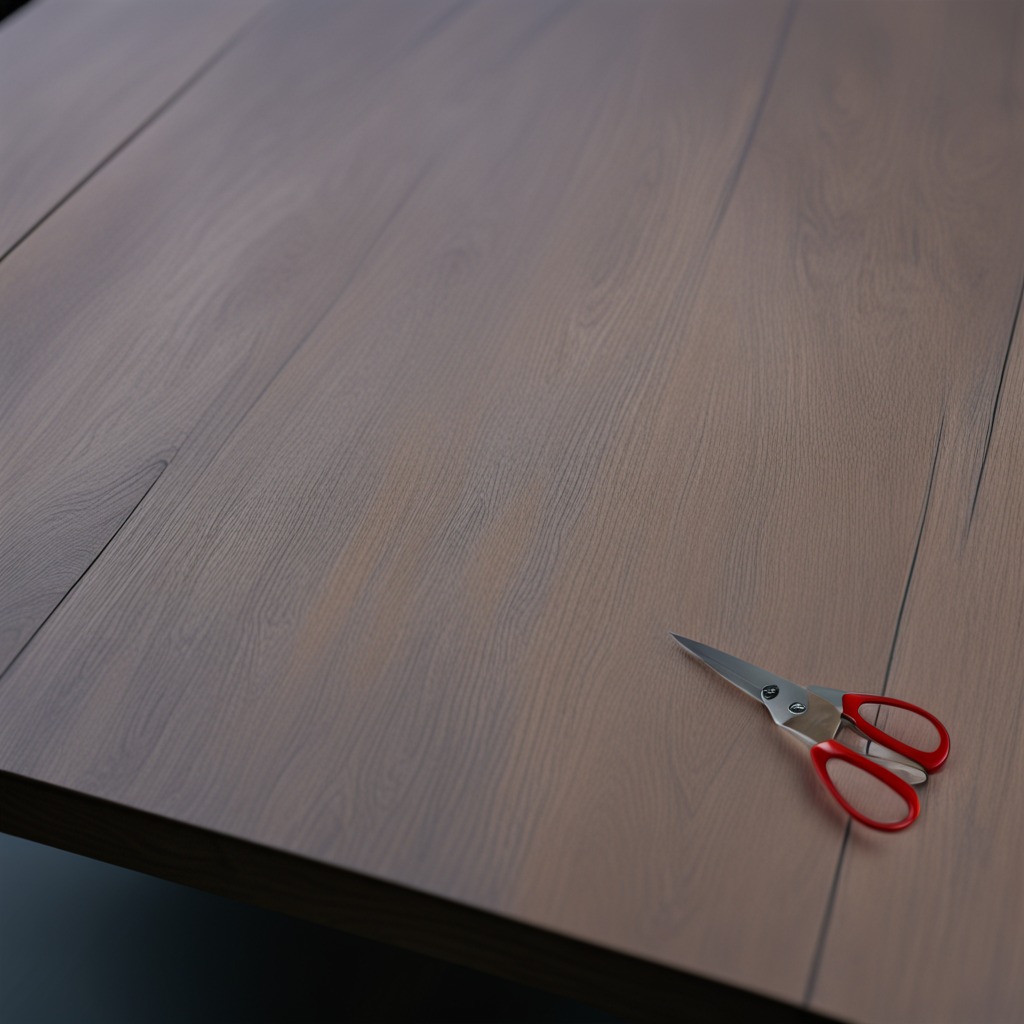
A scissor lies on the old table in a small garage at twilight.